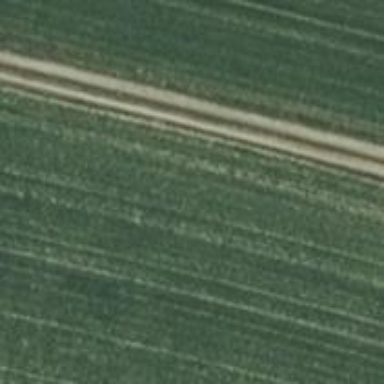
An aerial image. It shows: Gravel track with grade4 track type.